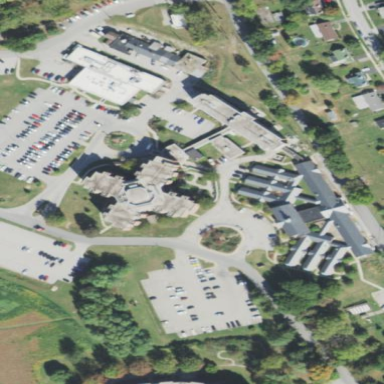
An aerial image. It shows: Nursing home building.